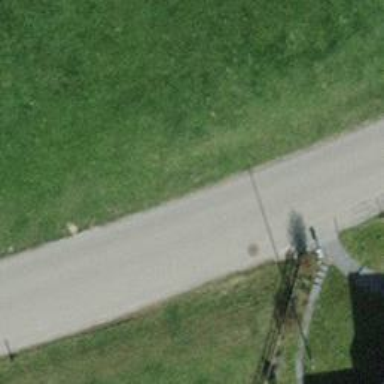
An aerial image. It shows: Unclassified road with paved surface.